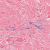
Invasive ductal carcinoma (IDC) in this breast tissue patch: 0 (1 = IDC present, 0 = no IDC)